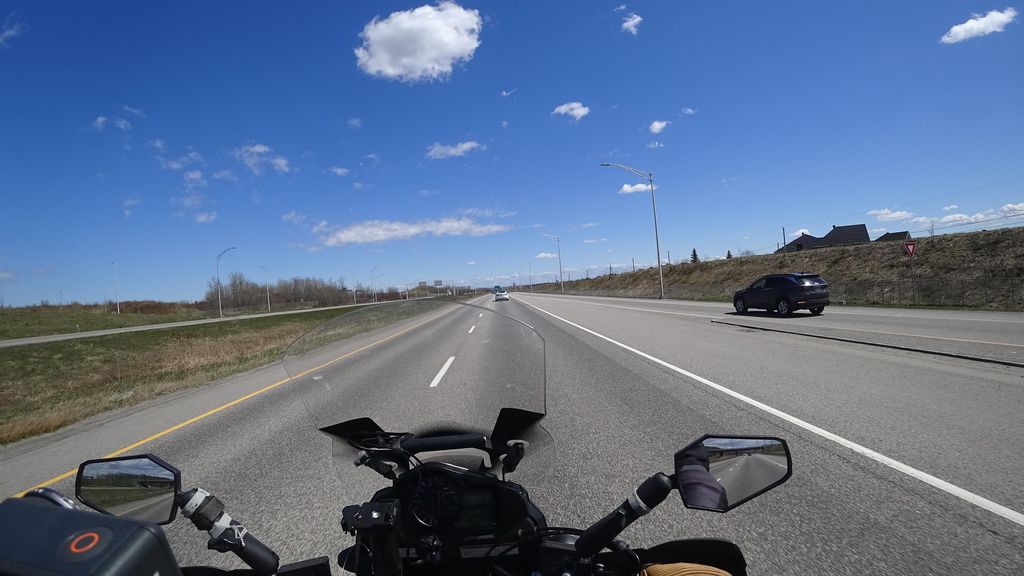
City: quebec_city